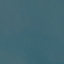
Land use / land cover: SeaLake